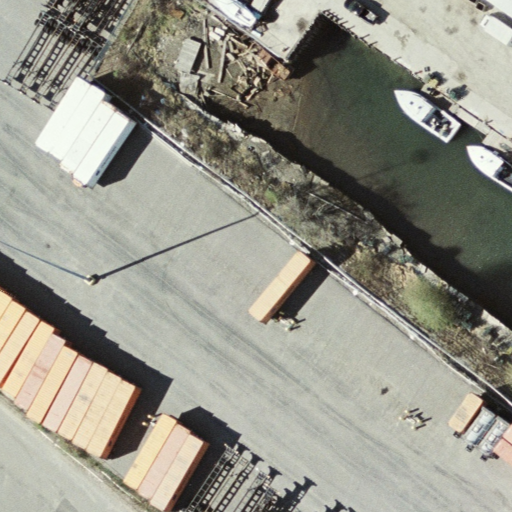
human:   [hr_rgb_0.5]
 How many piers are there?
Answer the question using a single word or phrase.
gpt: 1

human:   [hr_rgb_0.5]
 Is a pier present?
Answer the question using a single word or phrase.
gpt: yes

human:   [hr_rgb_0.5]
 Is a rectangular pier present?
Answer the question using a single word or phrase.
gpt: yes

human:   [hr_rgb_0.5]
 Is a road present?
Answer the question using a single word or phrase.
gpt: yes

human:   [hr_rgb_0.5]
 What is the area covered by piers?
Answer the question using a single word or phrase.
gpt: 1108m2

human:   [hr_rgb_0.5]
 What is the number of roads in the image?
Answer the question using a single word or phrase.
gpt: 1

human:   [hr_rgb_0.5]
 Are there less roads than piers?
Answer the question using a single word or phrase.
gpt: no

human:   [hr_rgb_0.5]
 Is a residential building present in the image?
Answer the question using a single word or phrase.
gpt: no

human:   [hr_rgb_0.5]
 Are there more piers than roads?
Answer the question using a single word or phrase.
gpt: no

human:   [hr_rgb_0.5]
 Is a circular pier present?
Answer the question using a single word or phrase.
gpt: no

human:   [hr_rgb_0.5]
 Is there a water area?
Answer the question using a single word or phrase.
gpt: no

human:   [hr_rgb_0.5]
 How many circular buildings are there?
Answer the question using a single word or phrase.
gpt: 0

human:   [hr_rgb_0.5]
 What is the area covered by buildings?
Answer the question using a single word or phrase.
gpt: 0m2

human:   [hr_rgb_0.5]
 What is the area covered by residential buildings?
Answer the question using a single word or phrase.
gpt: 0m2

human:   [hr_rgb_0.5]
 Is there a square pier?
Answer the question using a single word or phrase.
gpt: no

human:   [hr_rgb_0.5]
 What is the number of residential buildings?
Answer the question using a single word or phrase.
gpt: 0

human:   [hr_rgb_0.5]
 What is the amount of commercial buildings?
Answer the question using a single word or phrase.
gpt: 0

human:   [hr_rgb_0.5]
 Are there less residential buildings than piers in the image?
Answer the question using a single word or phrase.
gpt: yes

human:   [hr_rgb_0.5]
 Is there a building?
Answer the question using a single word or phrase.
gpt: no

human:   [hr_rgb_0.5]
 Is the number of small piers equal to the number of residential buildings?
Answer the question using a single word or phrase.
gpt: yes

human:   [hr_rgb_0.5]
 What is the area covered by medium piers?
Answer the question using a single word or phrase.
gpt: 0m2

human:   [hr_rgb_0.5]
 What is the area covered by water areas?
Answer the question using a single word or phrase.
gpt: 0m2

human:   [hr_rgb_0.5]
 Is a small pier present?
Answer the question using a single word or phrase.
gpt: no

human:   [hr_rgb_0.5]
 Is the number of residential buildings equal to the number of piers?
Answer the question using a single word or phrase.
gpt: no

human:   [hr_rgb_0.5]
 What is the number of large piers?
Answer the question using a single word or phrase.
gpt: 1

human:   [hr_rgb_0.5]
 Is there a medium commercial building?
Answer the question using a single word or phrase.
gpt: no

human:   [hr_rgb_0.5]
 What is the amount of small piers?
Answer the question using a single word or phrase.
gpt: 0

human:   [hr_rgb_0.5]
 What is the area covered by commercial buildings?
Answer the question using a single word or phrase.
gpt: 0m2

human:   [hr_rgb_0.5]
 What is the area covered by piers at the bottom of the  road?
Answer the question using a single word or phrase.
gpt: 0m2

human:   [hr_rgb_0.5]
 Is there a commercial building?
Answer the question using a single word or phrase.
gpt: no

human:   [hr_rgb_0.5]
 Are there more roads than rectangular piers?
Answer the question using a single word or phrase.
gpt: no

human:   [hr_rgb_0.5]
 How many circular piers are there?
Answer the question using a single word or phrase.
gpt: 0

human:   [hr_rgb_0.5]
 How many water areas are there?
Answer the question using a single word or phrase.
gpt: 0

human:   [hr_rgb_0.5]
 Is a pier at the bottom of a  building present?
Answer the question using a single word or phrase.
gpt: no

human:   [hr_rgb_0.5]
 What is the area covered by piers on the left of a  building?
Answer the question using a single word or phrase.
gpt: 0m2

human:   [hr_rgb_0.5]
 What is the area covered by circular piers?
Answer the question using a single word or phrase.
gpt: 0m2

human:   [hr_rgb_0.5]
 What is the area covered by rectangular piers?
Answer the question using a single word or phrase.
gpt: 1108m2

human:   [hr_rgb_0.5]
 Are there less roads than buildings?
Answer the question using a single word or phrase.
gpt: no

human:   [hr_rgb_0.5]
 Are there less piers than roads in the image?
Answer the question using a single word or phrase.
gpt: no

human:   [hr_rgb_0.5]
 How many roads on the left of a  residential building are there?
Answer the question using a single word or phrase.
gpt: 0

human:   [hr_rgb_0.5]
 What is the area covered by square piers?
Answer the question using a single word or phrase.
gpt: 0m2

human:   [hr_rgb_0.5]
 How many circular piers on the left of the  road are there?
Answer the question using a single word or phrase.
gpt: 0

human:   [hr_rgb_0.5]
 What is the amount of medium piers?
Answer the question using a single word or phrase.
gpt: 0

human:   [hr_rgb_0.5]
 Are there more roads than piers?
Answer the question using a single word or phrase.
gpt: no

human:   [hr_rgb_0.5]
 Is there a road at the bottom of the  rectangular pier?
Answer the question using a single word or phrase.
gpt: yes

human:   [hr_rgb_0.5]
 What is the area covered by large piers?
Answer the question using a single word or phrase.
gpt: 1108m2

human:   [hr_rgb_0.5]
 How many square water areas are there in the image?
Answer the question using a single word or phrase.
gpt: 0

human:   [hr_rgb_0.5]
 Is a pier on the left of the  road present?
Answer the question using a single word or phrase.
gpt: no

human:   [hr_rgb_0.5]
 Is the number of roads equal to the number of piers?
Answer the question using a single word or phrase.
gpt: yes

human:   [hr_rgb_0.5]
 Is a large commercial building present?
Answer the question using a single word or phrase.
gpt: no

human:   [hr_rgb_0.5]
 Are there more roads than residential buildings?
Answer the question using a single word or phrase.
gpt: yes

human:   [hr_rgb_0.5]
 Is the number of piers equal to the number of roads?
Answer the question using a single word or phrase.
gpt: yes

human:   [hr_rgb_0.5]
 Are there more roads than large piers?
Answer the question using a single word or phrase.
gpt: no

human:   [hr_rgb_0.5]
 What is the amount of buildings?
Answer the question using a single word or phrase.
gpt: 0

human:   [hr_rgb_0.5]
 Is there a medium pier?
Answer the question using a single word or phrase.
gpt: no

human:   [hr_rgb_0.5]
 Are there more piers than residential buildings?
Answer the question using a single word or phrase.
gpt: yes

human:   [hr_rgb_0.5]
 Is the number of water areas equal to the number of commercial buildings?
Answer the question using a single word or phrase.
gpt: yes

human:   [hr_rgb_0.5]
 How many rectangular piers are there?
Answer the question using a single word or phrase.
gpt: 1

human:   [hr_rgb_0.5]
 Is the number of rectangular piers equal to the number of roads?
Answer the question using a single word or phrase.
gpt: yes

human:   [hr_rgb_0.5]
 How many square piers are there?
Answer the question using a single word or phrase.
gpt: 0

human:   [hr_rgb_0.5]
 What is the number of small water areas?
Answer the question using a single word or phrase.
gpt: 0

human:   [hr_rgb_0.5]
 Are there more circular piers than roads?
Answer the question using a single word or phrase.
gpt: no

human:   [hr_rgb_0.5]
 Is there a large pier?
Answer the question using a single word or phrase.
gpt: yes

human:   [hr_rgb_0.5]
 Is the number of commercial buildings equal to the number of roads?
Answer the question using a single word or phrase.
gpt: no